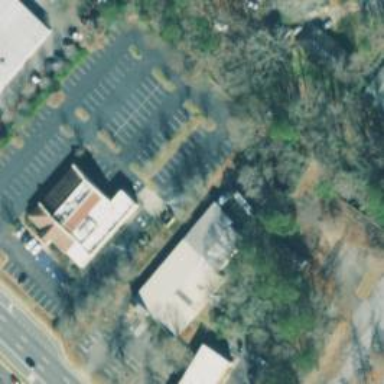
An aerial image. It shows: Retail building.